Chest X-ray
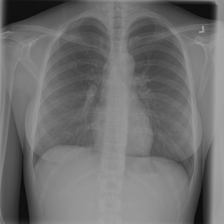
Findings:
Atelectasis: negative
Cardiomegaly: negative
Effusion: negative
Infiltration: negative
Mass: negative
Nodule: negative
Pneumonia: negative
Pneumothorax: negative
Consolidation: negative
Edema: negative
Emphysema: negative
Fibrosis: negative
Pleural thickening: negative
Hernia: negative